Question: I am trying to format a date on a grid view to only show the month and the day:
'''
<asp:BoundField DataField="Monday" HeaderText="Monday" ReadOnly="True" SortExpression="Monday" ItemStyle-HorizontalAlign="Right"
DataFormatString="{0:MM/dd}" HtmlEncode="false" />
'''
It is no working. Also, when I look here:
<URL>
I don't see this formatting as an option. How do I achieve this?
Edit:

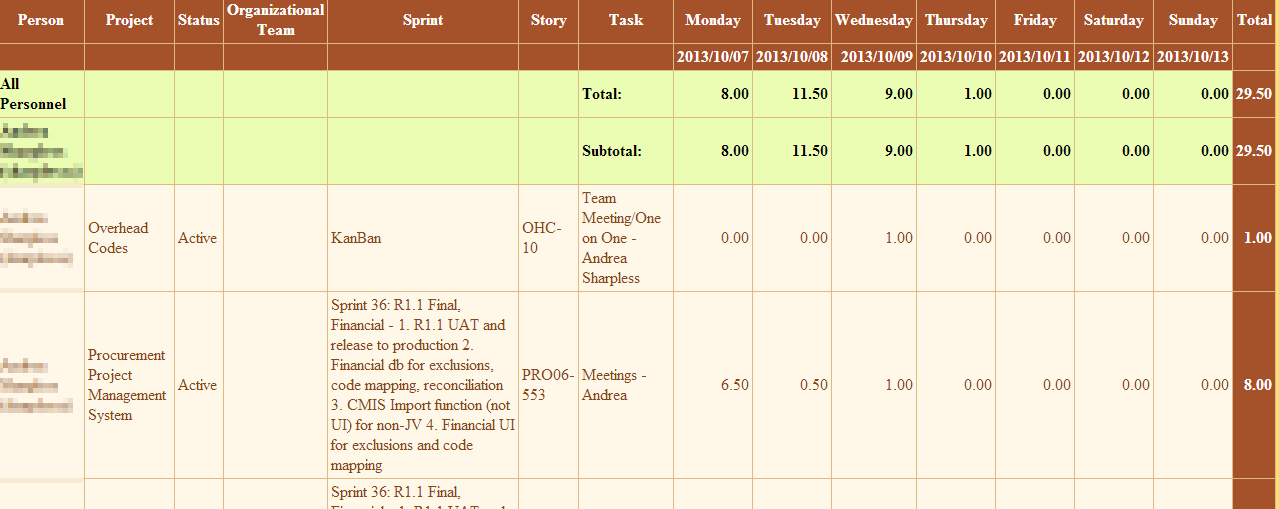
Answer: I would change that column into a TemplateField. Then I would change the Text to..
'''
Text='<%# DataBinder.Eval(Container.DataItem, "Monday","{0:MM/dd}") %>'
'''
This should work for you. The entire TemplateField for and just the ItemTemplate should look something similar to this..
'''
<asp:TemplateField HeaderText="Monday" SortExpression="Monday">
<ItemTemplate>
<asp:Label ID="lblMonday" runat="server" Text='<%# DataBinder.Eval(Container.DataItem, "Monday","{0:MM/dd}") %>'></asp:Label>
</ItemTemplate>
</asp:TemplateField>
'''
I hope this helps!